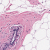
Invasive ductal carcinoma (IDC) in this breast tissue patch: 0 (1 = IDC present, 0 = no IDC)